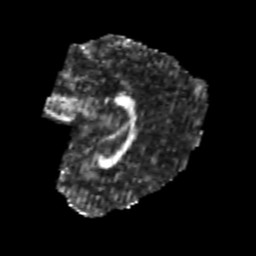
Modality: FA
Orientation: sagittal
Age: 22
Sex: female
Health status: healthy
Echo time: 0.074 s